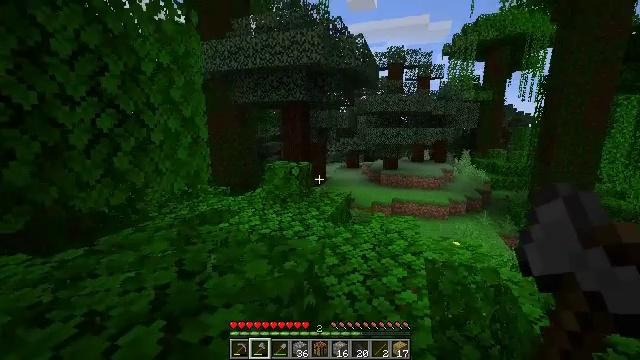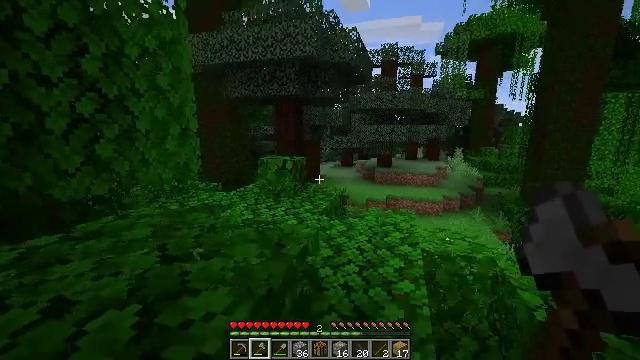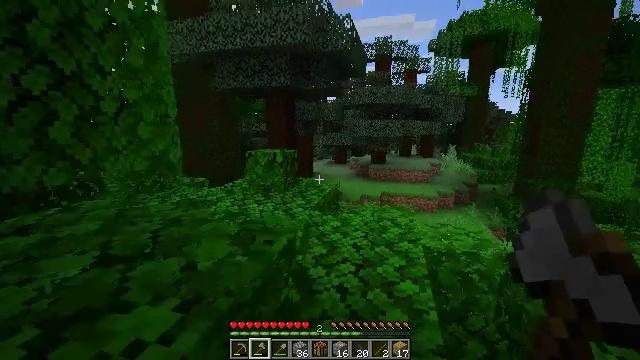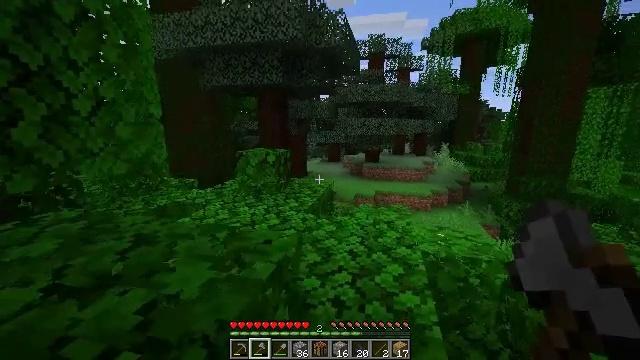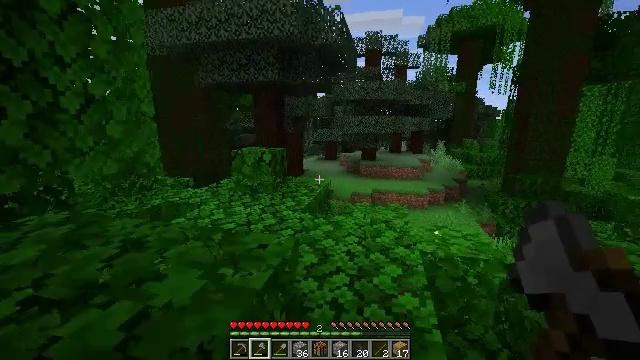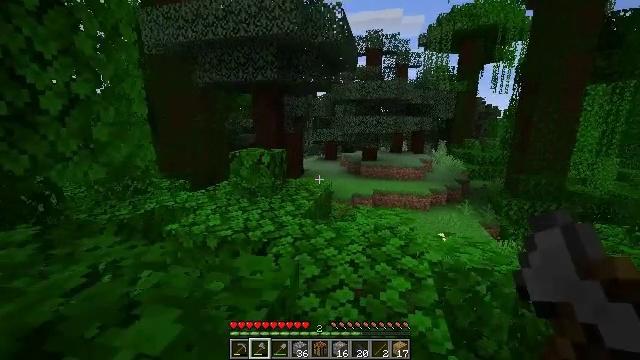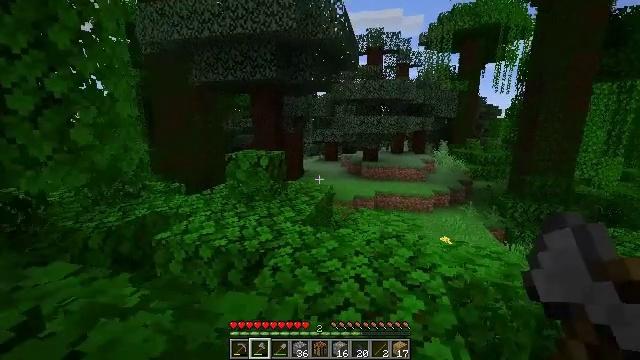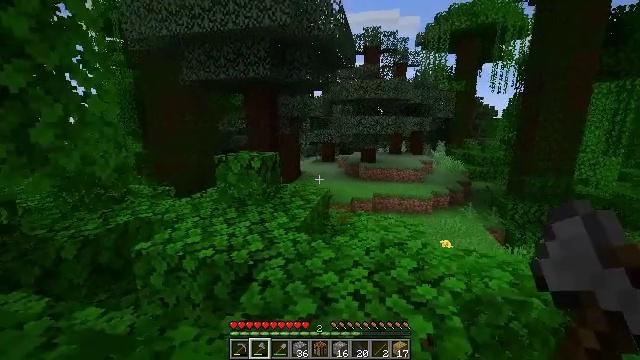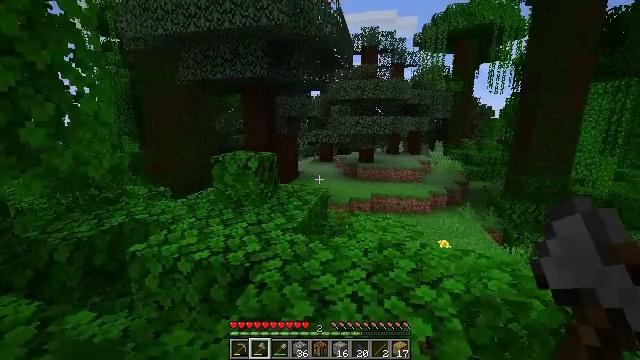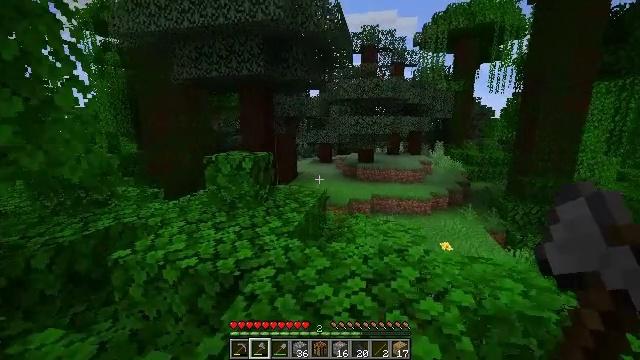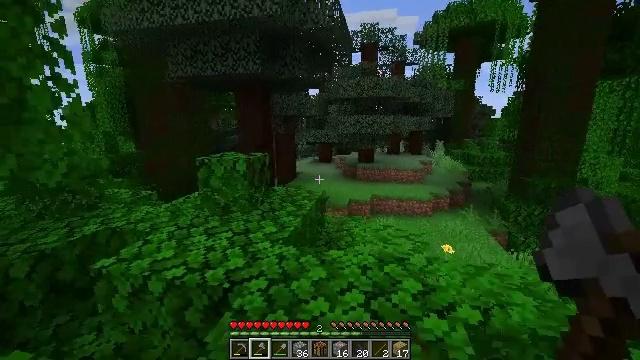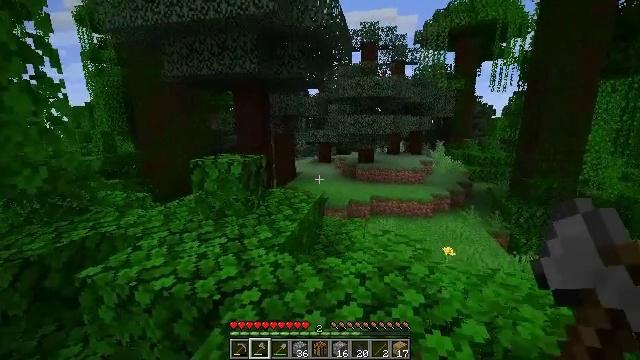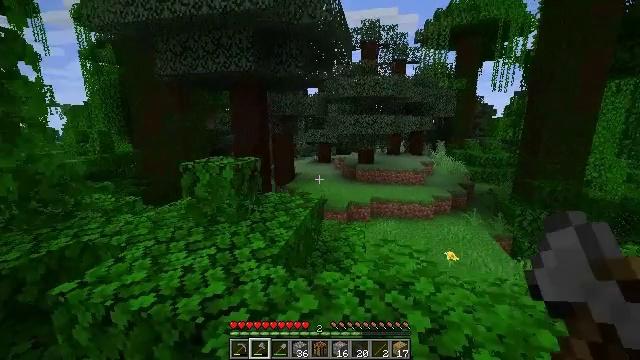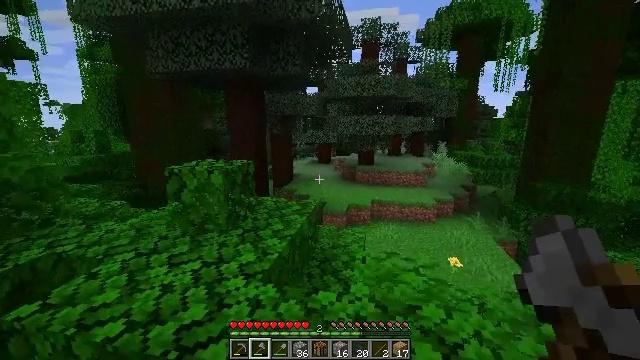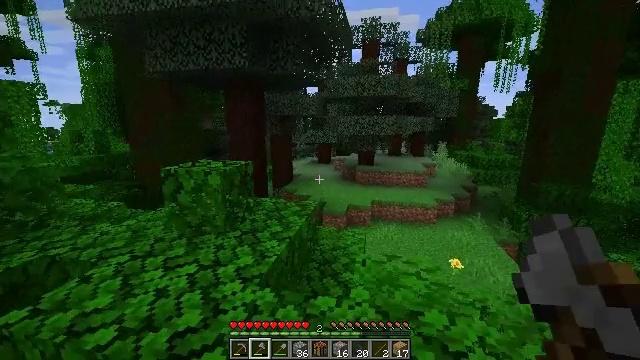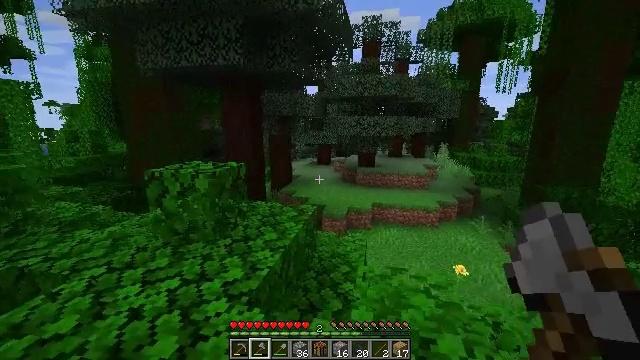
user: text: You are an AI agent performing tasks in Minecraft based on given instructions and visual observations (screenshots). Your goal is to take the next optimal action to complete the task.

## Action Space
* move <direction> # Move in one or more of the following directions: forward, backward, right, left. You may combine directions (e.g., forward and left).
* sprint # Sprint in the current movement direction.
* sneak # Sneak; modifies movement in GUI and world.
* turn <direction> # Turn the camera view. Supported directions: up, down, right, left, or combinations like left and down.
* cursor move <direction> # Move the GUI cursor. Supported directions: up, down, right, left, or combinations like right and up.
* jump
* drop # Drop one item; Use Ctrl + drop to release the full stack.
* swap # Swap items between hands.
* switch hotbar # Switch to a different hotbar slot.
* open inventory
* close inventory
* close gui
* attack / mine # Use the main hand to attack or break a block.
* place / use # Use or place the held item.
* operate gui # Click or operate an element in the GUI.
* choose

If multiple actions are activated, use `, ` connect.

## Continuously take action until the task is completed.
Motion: motion action
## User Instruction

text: Kill the parrot.
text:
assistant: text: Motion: move forward, turn right
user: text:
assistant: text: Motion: move forward, turn right
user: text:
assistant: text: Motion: move forward, turn right
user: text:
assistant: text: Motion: move forward
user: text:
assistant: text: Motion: move forward
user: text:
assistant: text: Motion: move forward
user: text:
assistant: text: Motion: move forward
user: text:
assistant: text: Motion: move forward
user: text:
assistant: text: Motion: move forward
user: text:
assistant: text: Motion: move forward
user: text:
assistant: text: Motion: move forward
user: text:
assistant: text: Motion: move forward
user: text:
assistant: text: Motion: move forward
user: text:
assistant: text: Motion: move forward
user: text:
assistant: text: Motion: move forward
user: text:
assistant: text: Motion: move forward
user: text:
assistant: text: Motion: move forward
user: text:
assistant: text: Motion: move forward, turn left
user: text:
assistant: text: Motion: move forward and move right, turn left
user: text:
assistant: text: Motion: move forward and move right
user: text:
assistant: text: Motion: move forward and move right
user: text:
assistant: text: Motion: move forward and move right
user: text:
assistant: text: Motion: move forward and move right
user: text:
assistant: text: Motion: move forward and move right
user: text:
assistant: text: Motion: move forward and move right, turn left
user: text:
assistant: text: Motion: move forward and move right, turn left
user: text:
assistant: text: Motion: move forward and move right, turn left
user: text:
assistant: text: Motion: move forward and move right, turn left
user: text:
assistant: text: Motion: move forward and move right, turn left
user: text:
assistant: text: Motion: move forward and move right, turn left